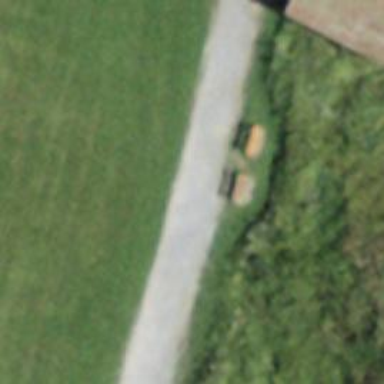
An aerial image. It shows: Brown bench in the vicinity.